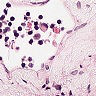
Metastatic tissue present: no